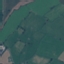
Land use / land cover: Pasture